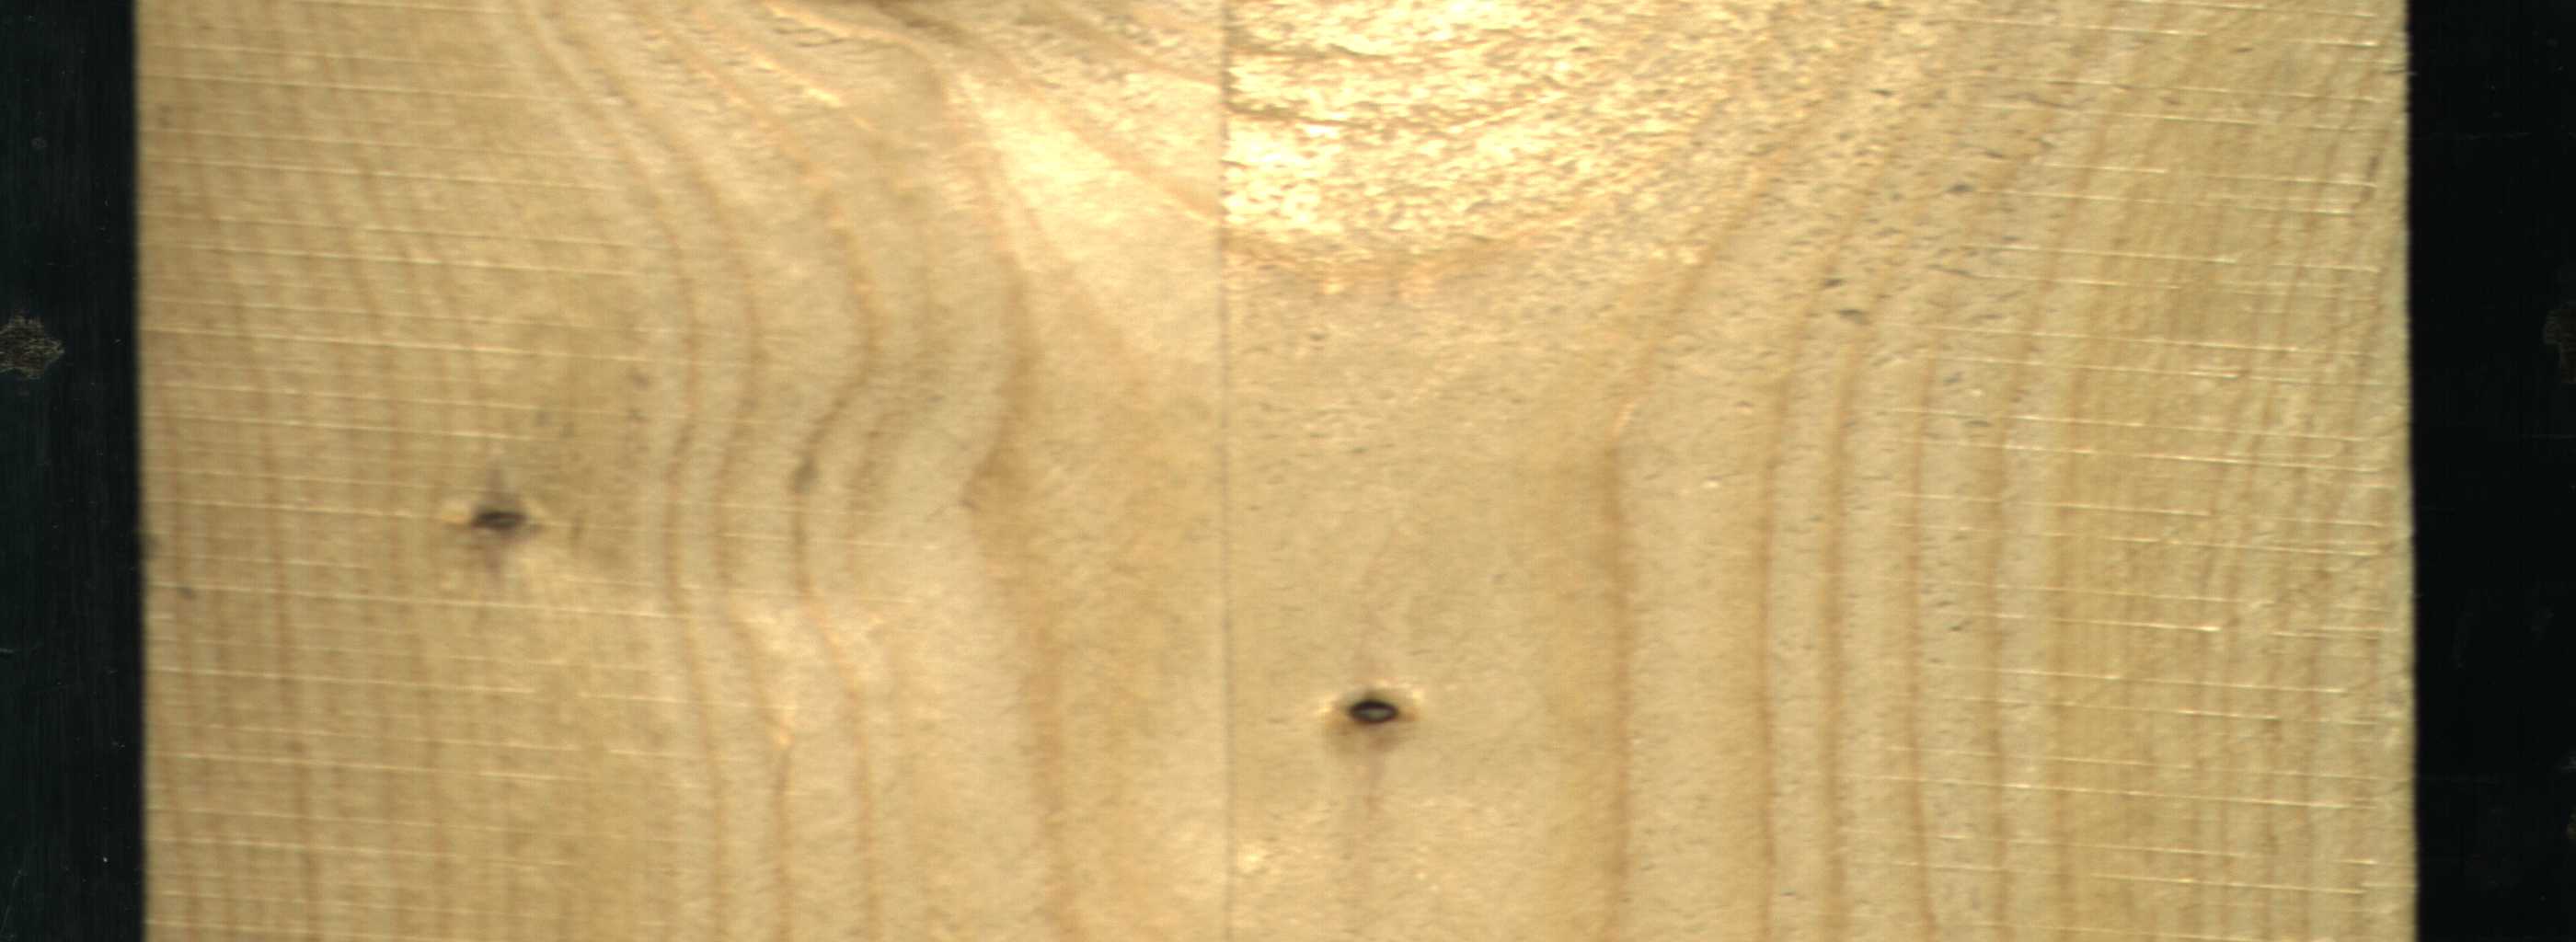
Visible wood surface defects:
Dead_Knot
Live_Knot